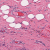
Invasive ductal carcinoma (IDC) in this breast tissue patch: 1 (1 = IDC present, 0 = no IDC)